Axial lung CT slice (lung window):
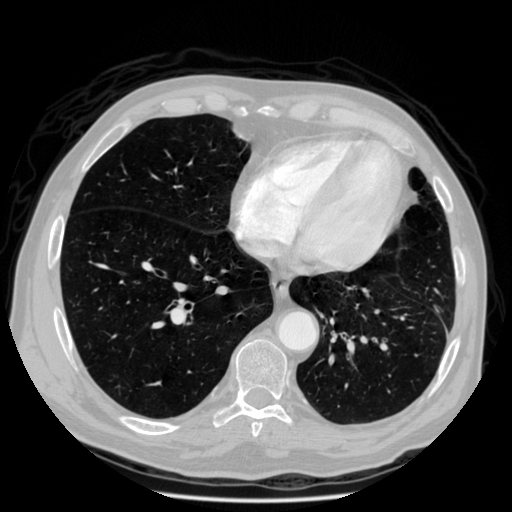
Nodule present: no